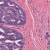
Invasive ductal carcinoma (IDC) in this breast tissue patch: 1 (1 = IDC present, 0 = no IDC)